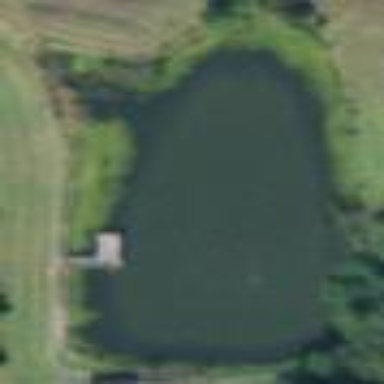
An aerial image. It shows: Pond with natural water.